Question: I want to remove (hide) some controls of my videoPlayer on my flex project.
They just Marked in this picture:

For example I can use 'videoPlayer.scrubBar.visible = false' to hide the scrubBar, but if I use it for although this will hide it, but the place of button will remain empty! Or I don't know how remove or hide / .
P.S: prefer to don't use the , because it's a pretty simple project and I don't want to increase my classes and etc...
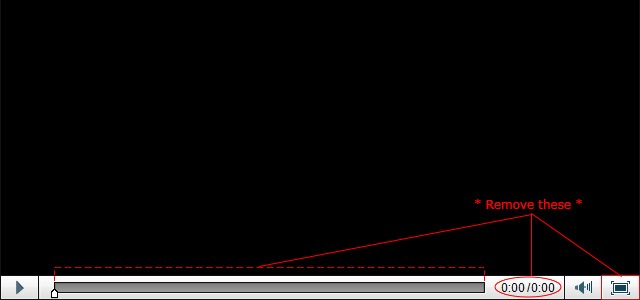
Answer: You could extend the VideoDisplay component--and create a custom skin--to make these skin Parts easily hidden / displayed at runtime if you wish. Or you could access the skin parts directly and change the visibility property.
But, the best way to do this is to build a custom skin. Here is one that took me a couple of minutes and accomplishes everything you ask.
'''
<?xml version="1.0" encoding="utf-8"?>
<!--
ADOBE SYSTEMS INCORPORATED
Copyright 2008 Adobe Systems Incorporated
All Rights Reserved.
NOTICE: Adobe permits you to use, modify, and distribute this file
in accordance with the terms of the license agreement accompanying it.
-->
<!--- The default skin class for the Spark VideoPlayer component.
@see spark.components.VideoPlayer
@langversion 3.0
@playerversion Flash 10
@playerversion AIR 1.5
@productversion Flex 4
-->
<s:SparkSkin xmlns:fx="http://ns.adobe.com/mxml/2009" xmlns:s="library://ns.adobe.com/flex/spark"
xmlns:fb="http://ns.adobe.com/flashbuilder/2009" alpha.disabledStates="0.5"
chromeColor.fullScreenStates="0xCCCCCC">
<!-- A chrome color of 0xCCCCCC in the fullScreenStates means we ignore the chromeColor property
all together as 0xCCCCCC is essentially just a no-op color transform -->
<!-- host component -->
<fx:Metadata>
/**
* @copy spark.skins.spark.ApplicationSkin#hostComponent
*/
[HostComponent("spark.components.VideoPlayer")]
</fx:Metadata>
<fx:Script fb:purpose="styling">
<![CDATA[
/* Define the skin elements that should not be colorized. */
static private const exclusions:Array = ["videoDisplay", "playPauseButton", "scrubBar",
"currentTimeDisplay", "timeDivider", "durationDisplay",
"volumeBar", "fullScreenButton"];
/**
* @private
*/
override protected function initializationComplete():void
{
useChromeColor = true;
super.initializationComplete();
}
/**
* @private
*/
override public function get colorizeExclusions():Array
{
return exclusions;
}
/**
* @private
*/
override protected function updateDisplayList(unscaledWidth:Number, unscaledHeight:Number):void
{
dropShadow.visible = getStyle("dropShadowVisible");
super.updateDisplayList(unscaledWidth, unscaledHeight);
}
]]>
</fx:Script>
<!-- states -->
<s:states>
<s:State name="uninitialized" stateGroups="uninitializedStates, normalStates" />
<s:State name="loading" stateGroups="loadingStates, normalStates" />
<s:State name="ready" stateGroups="readyStates, normalStates" />
<s:State name="playing" stateGroups="playingStates, normalStates" />
<s:State name="paused" stateGroups="pausedStates, normalStates" />
<s:State name="buffering" stateGroups="bufferingStates, normalStates" />
<s:State name="playbackError" stateGroups="playbackErrorStates, normalStates" />
<s:State name="disabled" stateGroups="disabledStates, normalStates"/>
<s:State name="uninitializedAndFullScreen" stateGroups="uninitializedStates, fullScreenStates" />
<s:State name="loadingAndFullScreen" stateGroups="loadingStates, fullScreenStates" />
<s:State name="readyAndFullScreen" stateGroups="readyStates, fullScreenStates" />
<s:State name="playingAndFullScreen" stateGroups="playingStates, fullScreenStates" />
<s:State name="pausedAndFullScreen" stateGroups="pausedStates, fullScreenStates" />
<s:State name="bufferingAndFullScreen" stateGroups="bufferingStates, fullScreenStates" />
<s:State name="playbackErrorAndFullScreen" stateGroups="playbackErrorStates, fullScreenStates" />
<s:State name="disabledAndFullScreen" stateGroups="disabledStates, fullScreenStates"/>
</s:states>
<!-- drop shadow -->
<!--- @private -->
<s:RectangularDropShadow id="dropShadow" blurX="17" blurY="17" alpha="0.32" distance="4"
angle="90" color="#131313" left="0" top="0" right="0" bottom="0"
excludeFrom="fullScreenStates"/>
<!--- Video and player controls are clipped if they exceed the size of the
component, but the drop shadow above is not clipped and sizes to the component.
We also set verticalScrollPosition so that when we do clip, rather than clipping
off the bottom first, we clip off the top fist. This is so the player controls
are still visible when we start clipping. -->
<s:Group id="clippedGroup" clipAndEnableScrolling="true" left="0" top="0" right="0" bottom="0"
verticalScrollPosition="{Math.max(0, 184-clippedGroup.height)}">
<!-- There's a minimum size for the video and controls. If we go below that
we are clipped. -->
<s:Group minWidth="263" minHeight="184" left="0" right="0" top="0" bottom="0">
<!-- background when the videoDisplay doesn't fill its whole spot -->
<s:Rect bottom="1" left="1" right="1" top="1"
bottom.fullScreenStates="0" left.fullScreenStates="0"
right.fullScreenStates="0" top.fullScreenStates="0">
<s:fill>
<s:SolidColor color="0x000000" />
</s:fill>
</s:Rect>
<!--- @copy spark.components.VideoPlayer#videoDisplay -->
<s:VideoDisplay id="videoDisplay" bottom="24" left="1" right="1" top="1"
bottom.fullScreenStates="0" left.fullScreenStates="0"
right.fullScreenStates="0" top.fullScreenStates="0" />
<!-- video player controls -->
<s:Group left="0" right="0" height="24" bottom="0" bottom.fullScreenStates="150">
<!-- actual controls with a maxWidth in non-fullScreen mode -->
<!--- @copy spark.components.VideoPlayer#playerControls -->
<s:Group bottom="0" horizontalCenter="0" left="0" right="0" maxWidth.fullScreenStates="755" id="playerControls">
<!--- @copy spark.components.VideoPlayer#playPauseButton -->
<s:ToggleButton id="playPauseButton" left="0" bottom="0"
skinClass="spark.skins.spark.mediaClasses.normal.PlayPauseButtonSkin"
skinClass.fullScreenStates="spark.skins.spark.mediaClasses.fullScreen.PlayPauseButtonSkin"
layoutDirection="ltr"
focusIn="event.target.depth=1" focusOut="event.target.depth=0" />
<!-- scrubbar + the currentTime/duration labels -->
<s:Group left="39" right="75" top="0" bottom="0">
<!-- background for scrubbar + the currentTime/duration -->
<s:Rect left="0" right="0" top="0" bottom="0">
<s:fill>
<s:LinearGradient rotation="90">
<s:GradientEntry color="0xFFFFFF" color.fullScreenStates="0x585858" alpha.fullScreenStates="0.55"/>
<s:GradientEntry color="0xDCDCDC" color.fullScreenStates="0x1E1E1E" alpha.fullScreenStates="0.55"/>
</s:LinearGradient>
</s:fill>
</s:Rect>
<!-- fill highlight (exclude in fullScreen) -->
<s:Rect left="1" right="1" top="1" height="11" excludeFrom="fullScreenStates">
<s:fill>
<s:SolidColor color="0xFFFFFF" alpha="0.3" />
</s:fill>
</s:Rect>
<!-- one pixel border -->
<s:Rect left="1" right="1" top="1" bottom="1">
<s:stroke>
<s:LinearGradientStroke weight="1" rotation="90">
<s:GradientEntry color="0xFEFEFE" color.fullScreenStates="0xFFFFFF" alpha.fullScreenStates="0.12" />
<s:GradientEntry color="0xEAEAEA" color.fullScreenStates="0xFFFFFF" alpha.fullScreenStates="0.09" />
</s:LinearGradientStroke>
</s:stroke>
</s:Rect>
<!-- border for the scrubbar/time label controls -->
<s:Rect left="-1" right="0" top="0" bottom="0">
<s:stroke>
<s:SolidColorStroke color="0x131313" color.fullScreenStates="0x222222" alpha.fullScreenStates="0.66" />
</s:stroke>
</s:Rect>
<!-- scrub bar + currentTime/duration in a HorizontalLayout -->
<s:Group left="0" right="0" height="23" bottom="0">
<s:layout>
<s:HorizontalLayout verticalAlign="middle" gap="1" />
</s:layout>
<!-- spacer -->
<s:Rect width="7" height="1" />
<!--- @copy spark.components.VideoPlayer#scrubBar -->
<!-- <s:ScrubBar id="scrubBar" width="100%" liveDragging="true"
skinClass="spark.skins.spark.mediaClasses.normal.ScrubBarSkin"
skinClass.fullScreenStates="spark.skins.spark.mediaClasses.fullScreen.ScrubBarSkin" />
-->
<!-- spacer -->
<s:Rect width="8" height="1" />
<!--- @copy spark.components.VideoPlayer#currentTimeDisplay -->
<!-- <s:Label id="currentTimeDisplay" color.fullScreenStates="0xFFFFFF" />
-->
<!--- @private -->
<!-- <s:Label id="timeDivider" text="/" color.fullScreenStates="0xFFFFFF" />
-->
<!--- @copy spark.components.VideoPlayer#durationDisplay -->
<!-- <s:Label id="durationDisplay" color.fullScreenStates="0xFFFFFF" />
-->
<!-- spacer -->
<s:Rect width="8" height="1" />
</s:Group>
</s:Group>
<!--- @copy spark.components.VideoPlayer#volumeBar -->
<s:VolumeBar id="volumeBar" snapInterval=".01" stepSize=".01" liveDragging="true"
right="37" bottom="0"
layoutDirection="ltr"
skinClass="spark.skins.spark.mediaClasses.normal.VolumeBarSkin"
skinClass.fullScreenStates="spark.skins.spark.mediaClasses.fullScreen.VolumeBarSkin"
focusIn="event.target.depth=1" focusOut="event.target.depth=0" />
<!--- @copy spark.components.VideoPlayer#fullScreenButton -->
<!-- <s:Button id="fullScreenButton" right="0" bottom="0" label="Fullscreen"
skinClass="spark.skins.spark.mediaClasses.normal.FullScreenButtonSkin"
skinClass.fullScreenStates="spark.skins.spark.mediaClasses.fullScreen.FullScreenButtonSkin"
focusIn="event.target.depth=1" focusOut="event.target.depth=0" />
-->
</s:Group>
</s:Group>
<!-- border -->
<s:Rect left="0" right="0" top="0" bottom="0" excludeFrom="fullScreenStates">
<s:stroke>
<s:SolidColorStroke color="0x131313" />
</s:stroke>
</s:Rect>
</s:Group>
</s:Group>
</s:SparkSkin>
'''